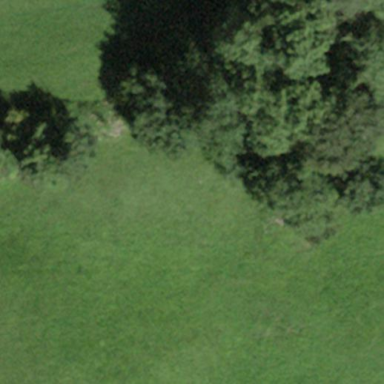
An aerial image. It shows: Forest area.